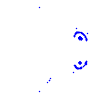
Particle: pion